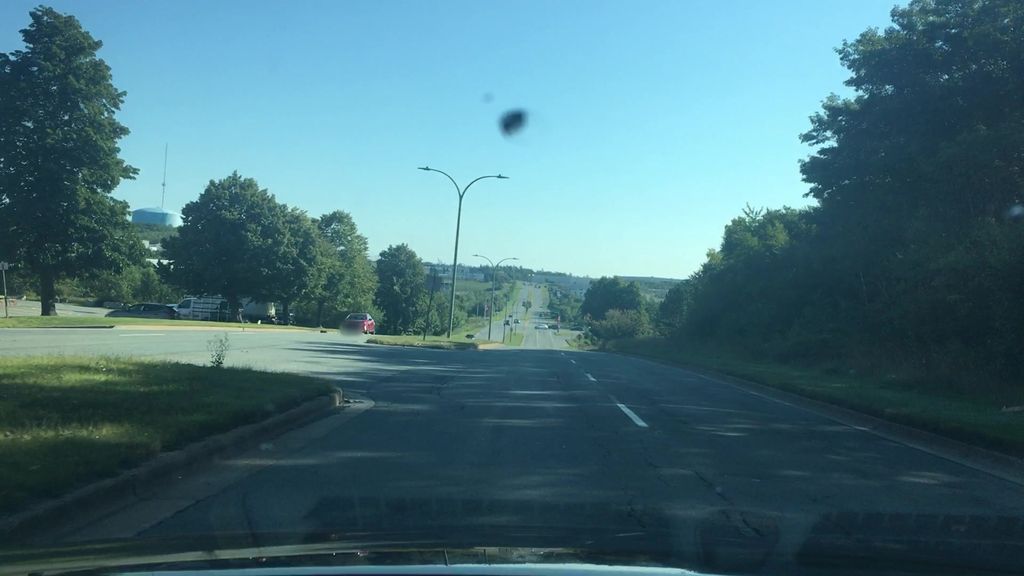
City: halifax